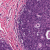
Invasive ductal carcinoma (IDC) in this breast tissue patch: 0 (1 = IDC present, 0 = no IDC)